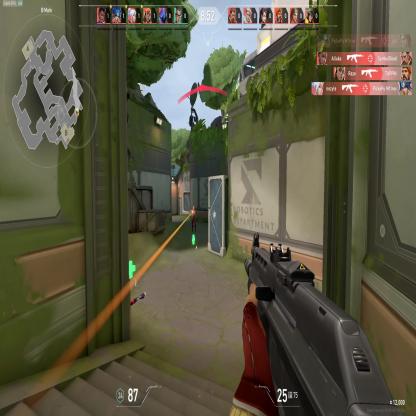
Label: enemy